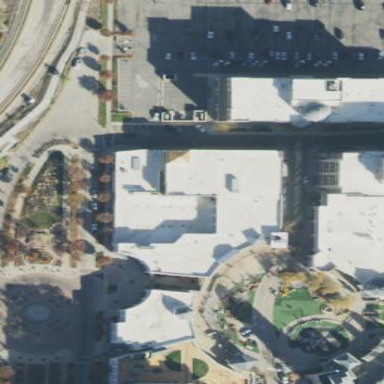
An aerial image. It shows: Building with flat roof.